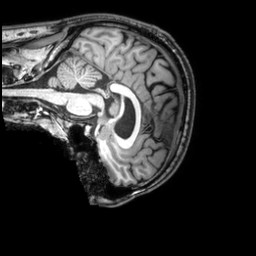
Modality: T1w
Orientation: sagittal
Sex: male
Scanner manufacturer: philips
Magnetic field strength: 3 T
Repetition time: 0.008199 s
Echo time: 0.00375 s